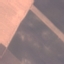
Label: AnnualCrop